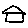
Label: house